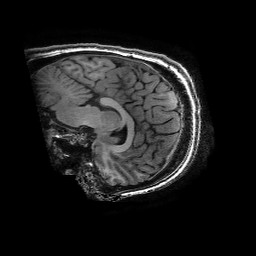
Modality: T1w
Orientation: sagittal
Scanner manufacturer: ge
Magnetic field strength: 3 T
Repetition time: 0.00904 s
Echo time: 0.0035 s